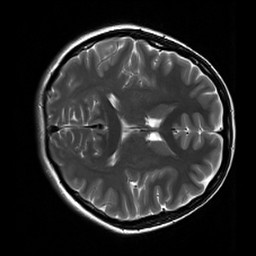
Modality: T2w
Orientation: axial
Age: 18
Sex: female
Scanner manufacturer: siemens
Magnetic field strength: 3 T
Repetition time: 7 s
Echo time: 0.09 s